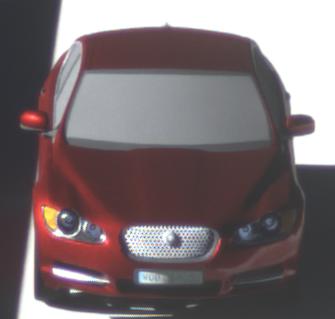
Make: Jaguar
Model: XF 3.0 V6
Detailed model: XF (X250) Limousine
Model produced from: 2010/02
Model produced until: 2010/10
Doors: 4
Color: red
Road condition: dry road
Daytime: morning or afternoon
Contrast: high contrast